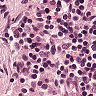
Metastatic tissue present: no